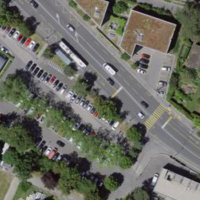
EUNIS habitat code: 53
Species observed at this site:
Fagus sylvatica